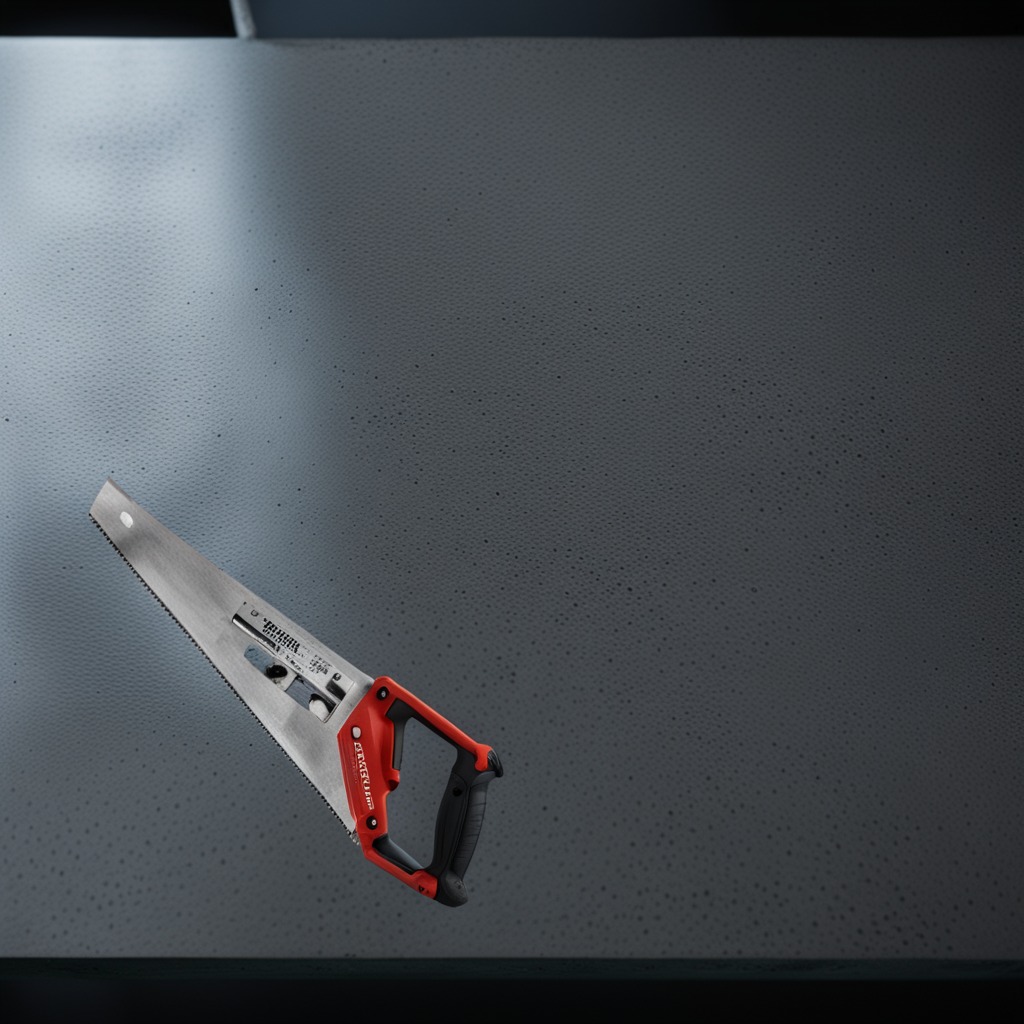
A metal saw is lying on a clean granite table inside a workshop at night dim ambient light soft shadows worn but